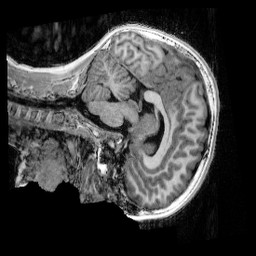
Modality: UNIT1_denoised
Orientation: sagittal
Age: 9
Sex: male
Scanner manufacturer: siemens
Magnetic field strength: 3 T
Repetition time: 4 s
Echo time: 0.00303 s